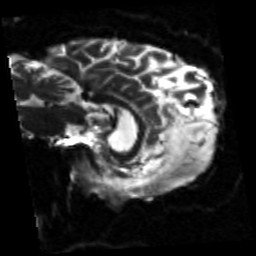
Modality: sbref
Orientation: sagittal
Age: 62
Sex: male
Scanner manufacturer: siemens
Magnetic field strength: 3 T
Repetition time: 5.25 s
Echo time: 0.08 s